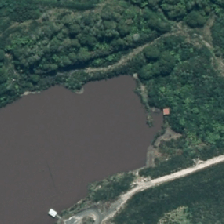
Land cover: lake_pond